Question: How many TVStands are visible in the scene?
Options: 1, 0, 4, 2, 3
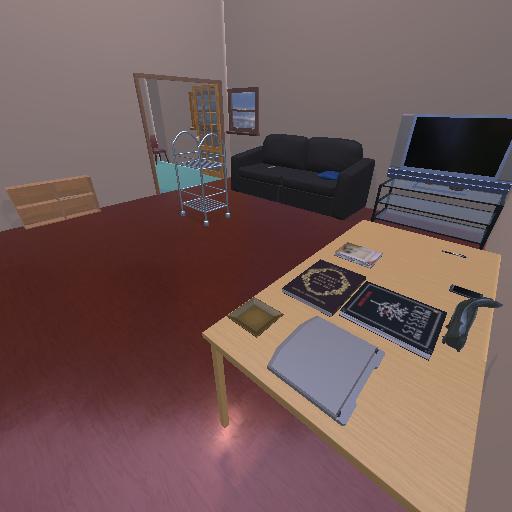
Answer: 1